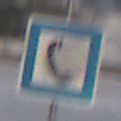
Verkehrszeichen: Fernsprecher
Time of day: MorningAfternoon
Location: Outdoor (Nature)
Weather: PartlyCloudy
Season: Winter
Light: Natural